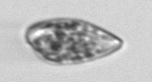
Label: Prorocentrum_dentatum